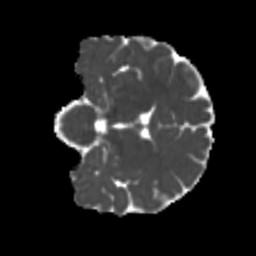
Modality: MD
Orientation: coronal
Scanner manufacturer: siemens
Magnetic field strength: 3 T
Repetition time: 4 s
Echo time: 0.0594 s